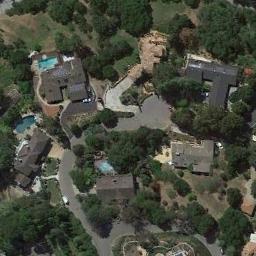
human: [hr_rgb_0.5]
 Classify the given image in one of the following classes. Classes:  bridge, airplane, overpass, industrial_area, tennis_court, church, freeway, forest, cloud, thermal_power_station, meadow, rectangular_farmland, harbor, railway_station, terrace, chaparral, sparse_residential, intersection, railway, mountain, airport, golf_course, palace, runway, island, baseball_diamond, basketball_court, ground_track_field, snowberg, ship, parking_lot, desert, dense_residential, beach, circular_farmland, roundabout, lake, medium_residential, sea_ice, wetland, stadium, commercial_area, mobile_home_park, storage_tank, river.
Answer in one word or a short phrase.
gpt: medium_residential